Question: I have the following Java program that Eclipse gives a red cross on its left, yet the program compiled well in Eclipse!
Apparently, Eclipse thinks that 'y' may not be initialized so it rejects the program a priori, but the compiler seems more tolerant.
My question is, how to set the compiler option of Eclipse so that it rejects this program?
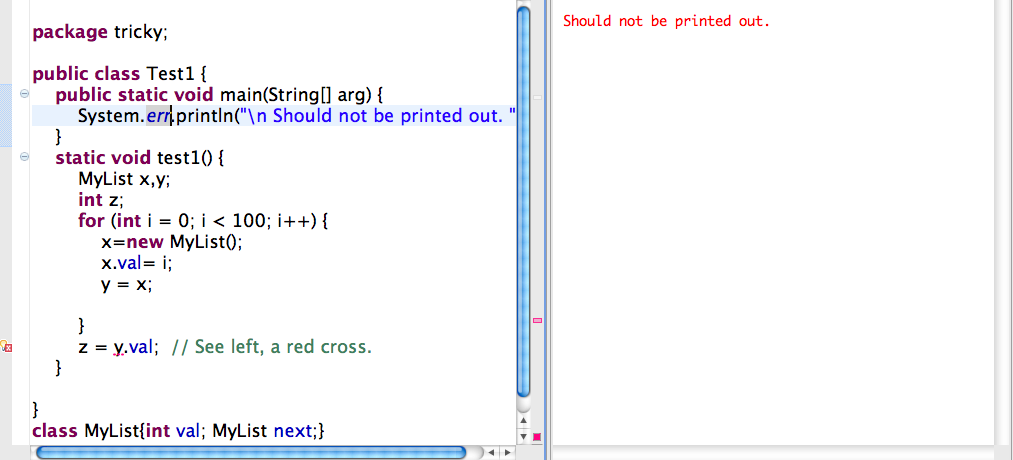
Answer: Check your Java Compiier "Errors/Warnings" preferences, specifically at the bottom where it says to treat errors as if they were fatal.